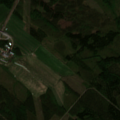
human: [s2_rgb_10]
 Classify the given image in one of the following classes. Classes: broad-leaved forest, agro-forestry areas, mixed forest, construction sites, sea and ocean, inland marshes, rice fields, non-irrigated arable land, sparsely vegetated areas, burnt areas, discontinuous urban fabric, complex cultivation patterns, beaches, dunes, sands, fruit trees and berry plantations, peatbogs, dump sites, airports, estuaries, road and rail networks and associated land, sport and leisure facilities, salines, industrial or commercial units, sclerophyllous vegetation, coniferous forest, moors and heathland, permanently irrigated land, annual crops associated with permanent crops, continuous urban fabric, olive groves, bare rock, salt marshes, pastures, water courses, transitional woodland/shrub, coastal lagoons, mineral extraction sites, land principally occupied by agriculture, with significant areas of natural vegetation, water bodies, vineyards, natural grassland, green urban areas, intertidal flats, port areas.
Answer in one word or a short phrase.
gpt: non-irrigated arable land, coniferous forest, mixed forest, transitional woodland/shrub